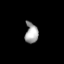
Tissue: lung
Cell type: Epithelial cells
Senescence score: 0.561
Nuclear area (px): 262
Mean DAPI intensity: 162.08